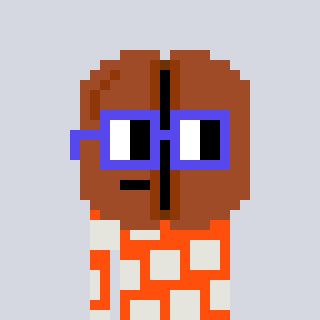
a pixel art character with square blue glasses, a coffeebean-shaped head and a orange-colored body on a cool background